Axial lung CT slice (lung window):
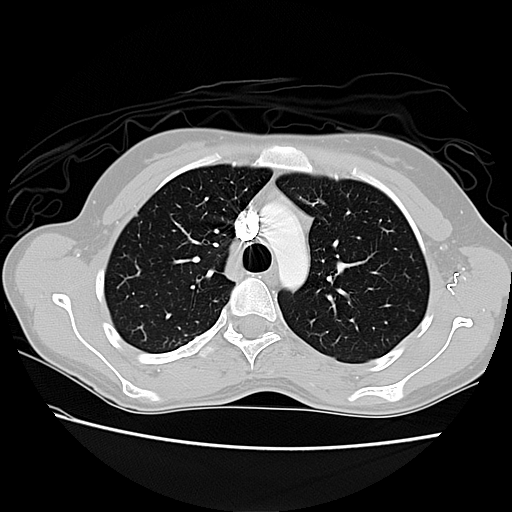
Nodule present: no